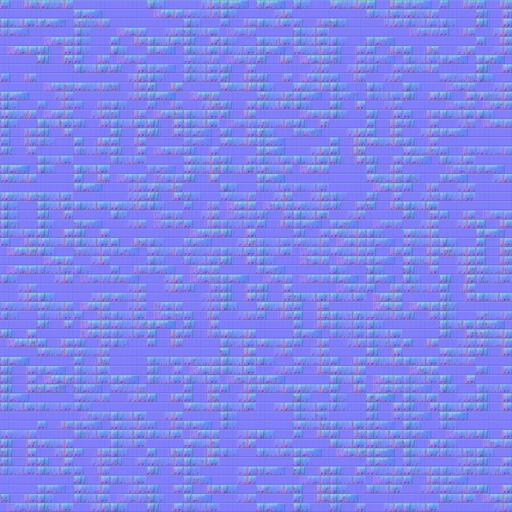
building facade glass night window